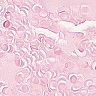
Metastatic tissue present: no